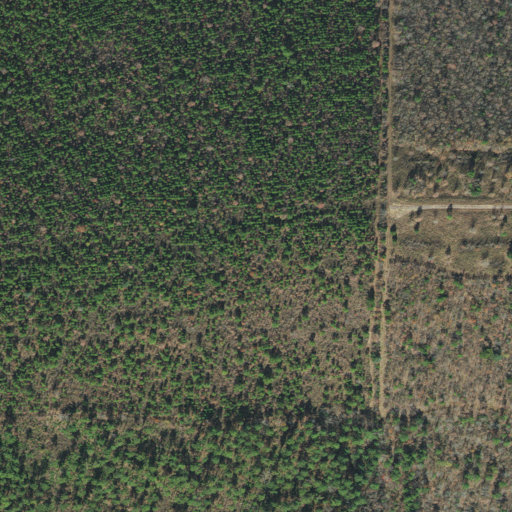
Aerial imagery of mountain in Arkansas named Bruce Mountain containing deciduous forest, evergreen forest, mixed forest, shrub, grassland, and pasture